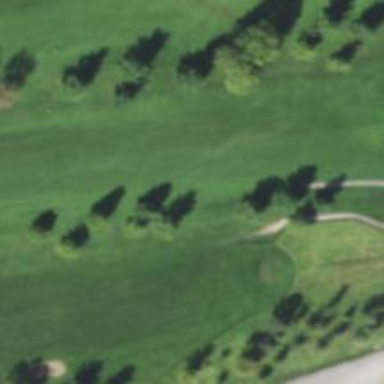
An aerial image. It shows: Grassy area designated as golf fairway.